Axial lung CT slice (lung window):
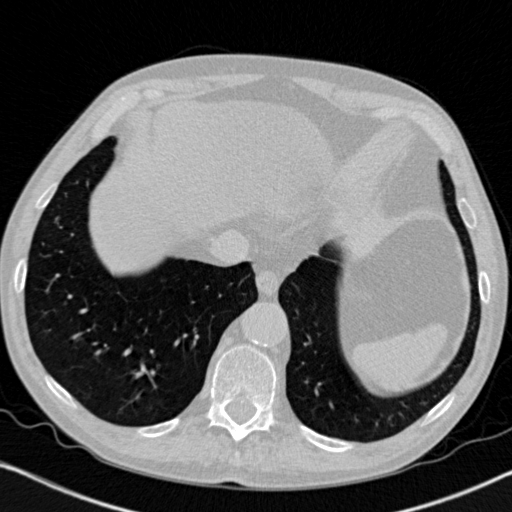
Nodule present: no